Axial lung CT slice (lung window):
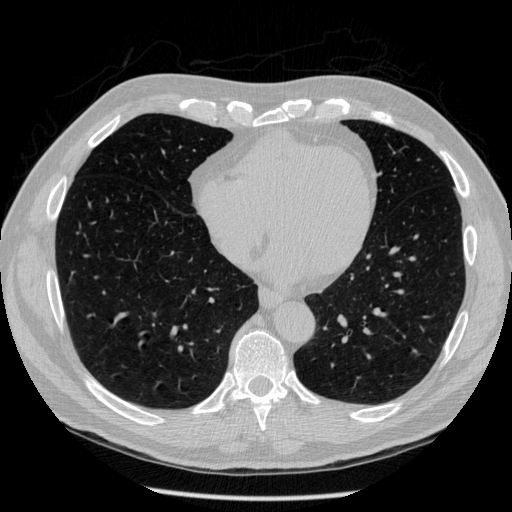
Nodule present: no